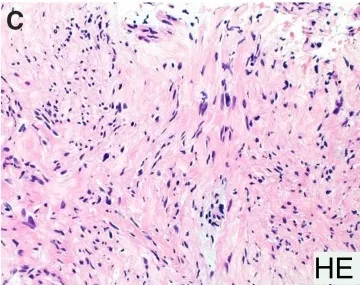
EUS-FNA and histological analysis. . Original magnification x200).
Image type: pathology (h&e)